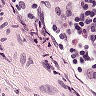
Metastatic tissue present: no